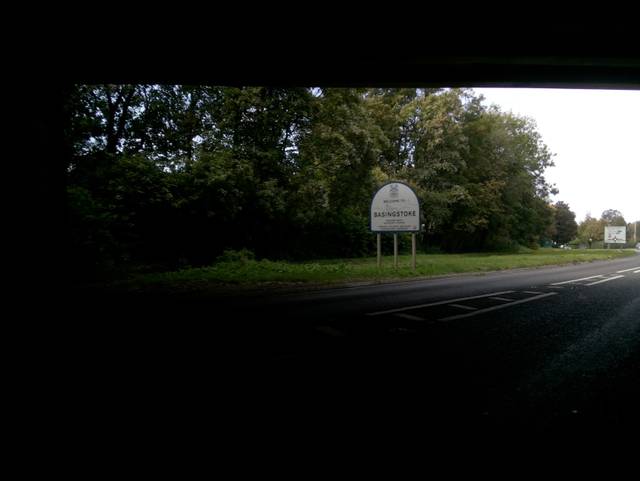
Region: United Kingdom
Coordinates: 51.252, -1.079